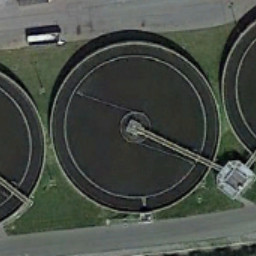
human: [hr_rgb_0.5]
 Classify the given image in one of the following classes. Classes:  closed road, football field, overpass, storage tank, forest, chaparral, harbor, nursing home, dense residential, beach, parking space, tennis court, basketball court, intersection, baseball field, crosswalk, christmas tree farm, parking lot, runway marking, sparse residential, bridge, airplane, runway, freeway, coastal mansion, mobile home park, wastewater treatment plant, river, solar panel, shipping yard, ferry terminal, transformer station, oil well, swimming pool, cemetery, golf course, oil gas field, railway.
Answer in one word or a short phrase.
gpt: wastewater treatment plant